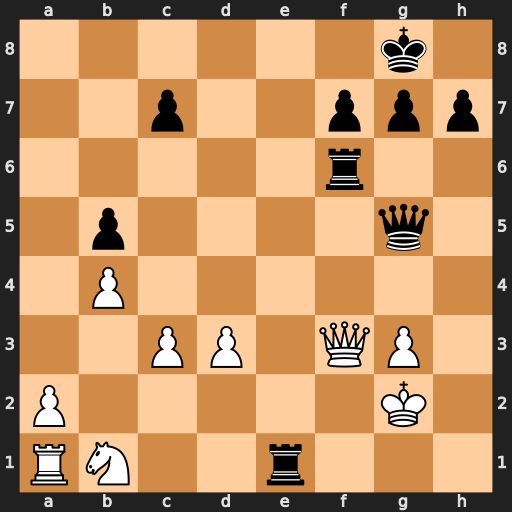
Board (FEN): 6k1/2p2ppp/5r2/1p4q1/1P6/2PP1QP1/P5K1/RN2r3
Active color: w
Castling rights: -
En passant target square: -
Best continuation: Qa8+ Re8 Qxe8#